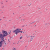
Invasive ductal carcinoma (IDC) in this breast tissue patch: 0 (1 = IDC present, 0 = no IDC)